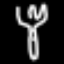
Label: fork